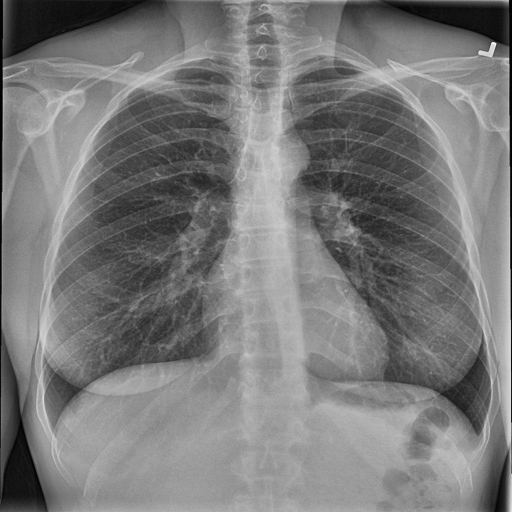
Finding: NORMAL